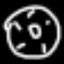
Label: donut